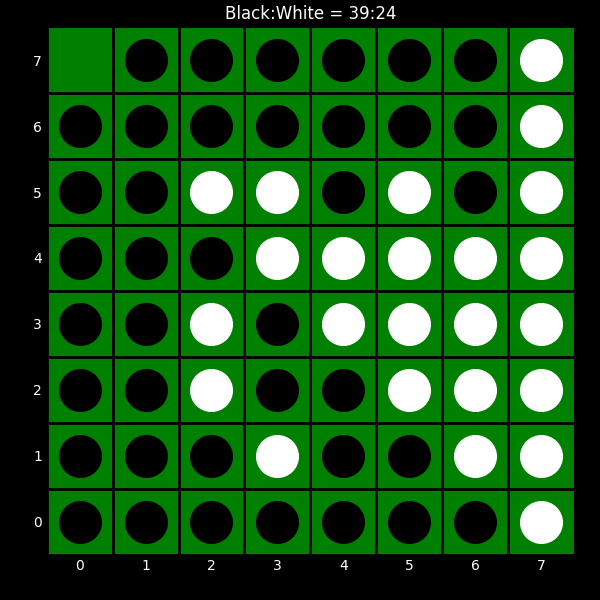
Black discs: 39
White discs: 24